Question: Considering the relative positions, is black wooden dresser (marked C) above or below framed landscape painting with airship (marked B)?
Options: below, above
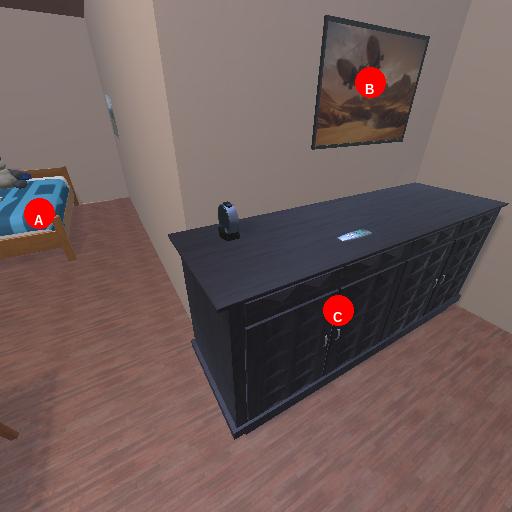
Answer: below